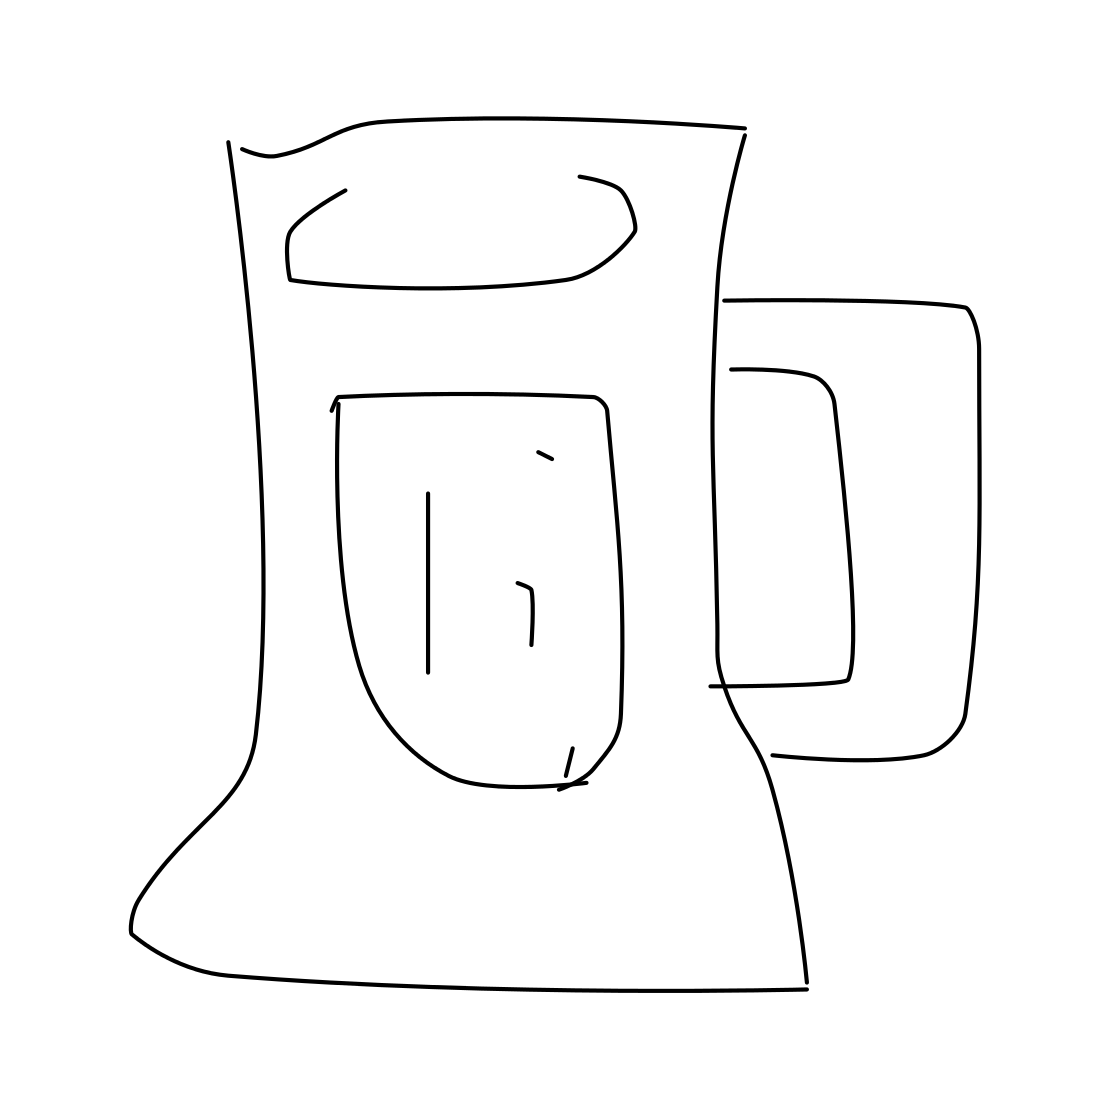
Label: beer-mug